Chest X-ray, PA view. Patient: 45 years old, sex M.
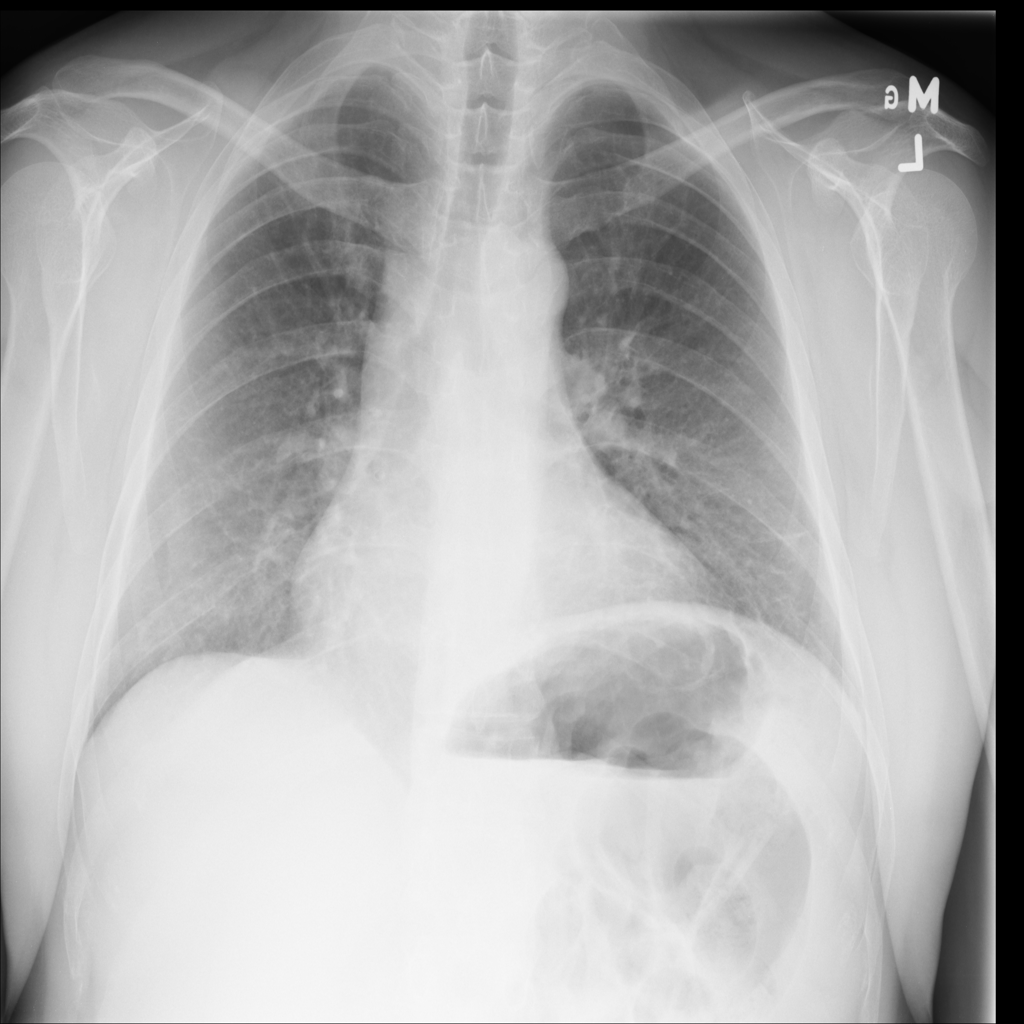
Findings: No Finding